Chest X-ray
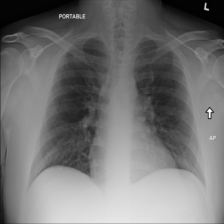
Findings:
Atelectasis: negative
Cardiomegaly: negative
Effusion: negative
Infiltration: positive
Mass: negative
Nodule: negative
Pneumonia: negative
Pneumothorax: negative
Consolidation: negative
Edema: negative
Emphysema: negative
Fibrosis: negative
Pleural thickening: negative
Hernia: negative